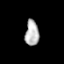
Tissue: prostate
Cell type: Fibroblasts
Senescence score: 0.7543
Nuclear area (px): 344
Mean DAPI intensity: 181.849